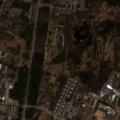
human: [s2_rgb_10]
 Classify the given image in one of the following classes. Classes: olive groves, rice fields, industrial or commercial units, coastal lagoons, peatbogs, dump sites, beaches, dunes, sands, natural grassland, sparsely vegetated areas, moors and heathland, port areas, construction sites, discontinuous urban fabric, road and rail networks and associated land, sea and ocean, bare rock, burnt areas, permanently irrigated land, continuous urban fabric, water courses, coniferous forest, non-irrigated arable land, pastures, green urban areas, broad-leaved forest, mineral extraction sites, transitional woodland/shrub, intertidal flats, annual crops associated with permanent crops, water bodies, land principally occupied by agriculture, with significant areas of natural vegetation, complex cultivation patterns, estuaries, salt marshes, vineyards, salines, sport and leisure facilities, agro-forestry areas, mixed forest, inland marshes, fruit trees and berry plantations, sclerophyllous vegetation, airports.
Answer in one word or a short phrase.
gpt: discontinuous urban fabric, industrial or commercial units, green urban areas, transitional woodland/shrub